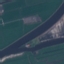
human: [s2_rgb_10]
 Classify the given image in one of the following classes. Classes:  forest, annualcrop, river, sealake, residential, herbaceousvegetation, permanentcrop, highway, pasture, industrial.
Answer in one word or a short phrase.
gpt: River